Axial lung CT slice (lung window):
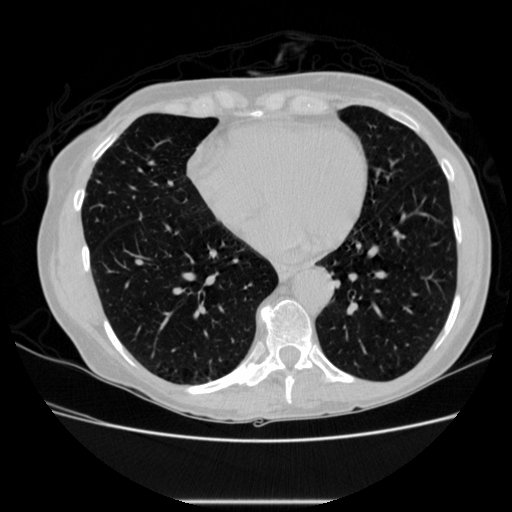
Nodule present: no